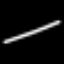
Label: line